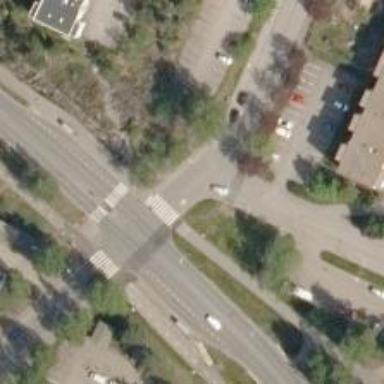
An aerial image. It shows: Uncontrolled road crossing.